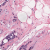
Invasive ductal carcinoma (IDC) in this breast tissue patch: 1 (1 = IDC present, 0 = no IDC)